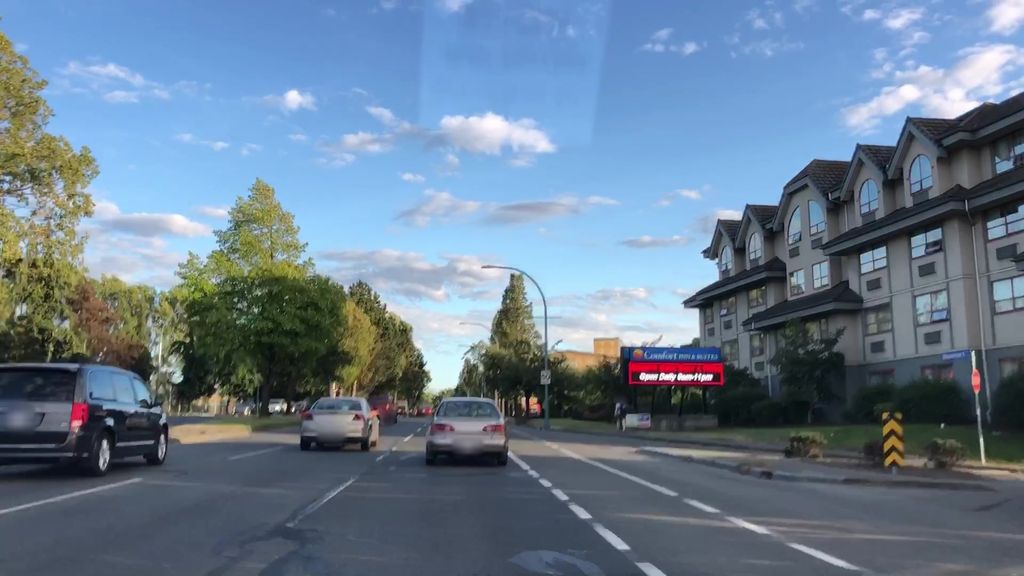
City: victoria